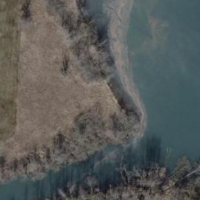
EUNIS habitat code: 44
Species observed at this site:
Pholidoptera griseoaptera
Ruspolia nitidula